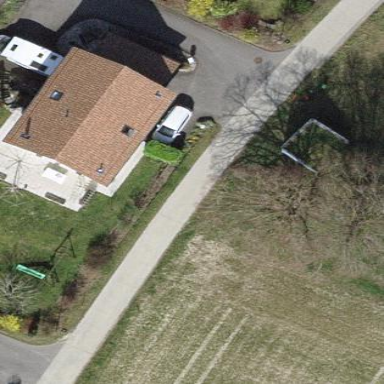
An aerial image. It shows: Simple house.